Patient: sex M, age 54
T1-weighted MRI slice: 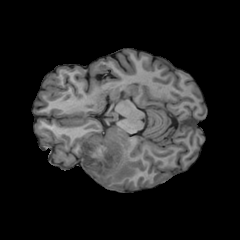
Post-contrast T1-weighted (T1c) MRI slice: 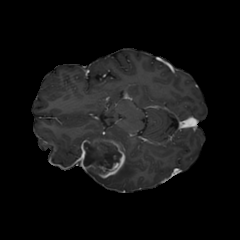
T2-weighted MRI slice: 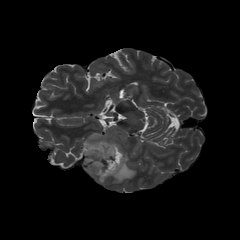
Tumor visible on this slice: yes
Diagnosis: Glioblastoma, IDH-wildtype
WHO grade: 4